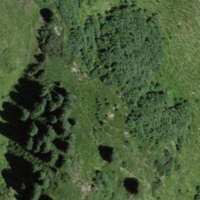
EUNIS habitat code: 44
Species observed at this site:
Vaccinium uliginosum